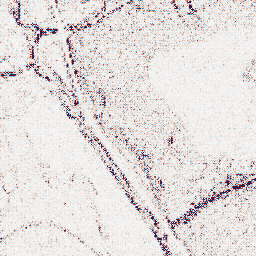
Category: wavelet
Decomposition family: wavelet_dwt
Decomposition parameters: wavelet: db2
level: 1
Upsampling method: regularized
Upsampling parameters: scale: 4
lambda_reg: 0.001
Upsampling scale: 4